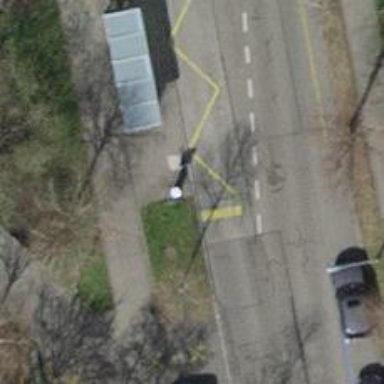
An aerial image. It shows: Platform with shelter for public transport.